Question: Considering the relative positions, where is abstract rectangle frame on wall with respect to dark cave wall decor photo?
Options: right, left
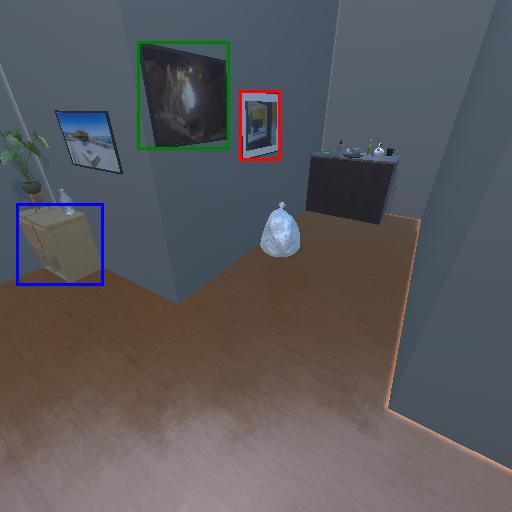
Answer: right